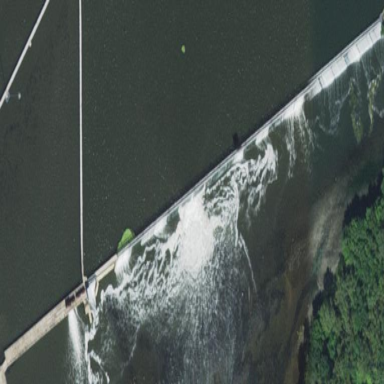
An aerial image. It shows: Dam along waterway.